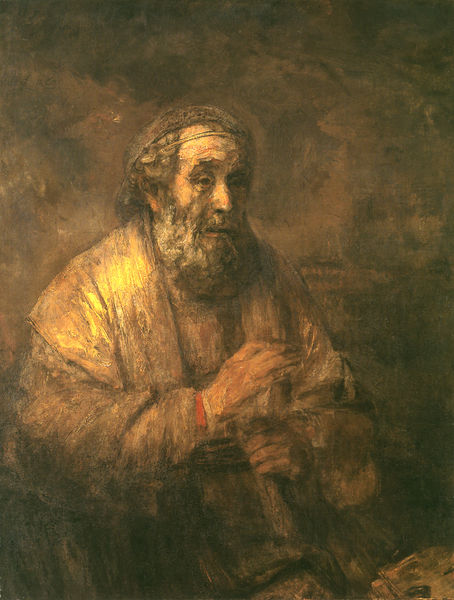
Titel: Homer unterrichtet seine Schüler
Künstler: Harmensz van Rijn Rembrandt
Institution: Den Haag, Mauritshuis
Schlagwörter: gemälde, hand, kopf, mann, schatten, wolken, gelb, braun, grau, licht, mund, nacht, nase, ohr, rot, alt, bart, kappe, mütze, augen, rembrandt, trauer, gold, haare, mantel, alter mann, alter, greis, buch, portait, manschette, selbstportrait, seiten, segnen, gsicht, heiliger, jude, mantek